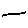
Label: line